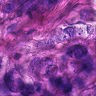
Metastatic tissue present: yes